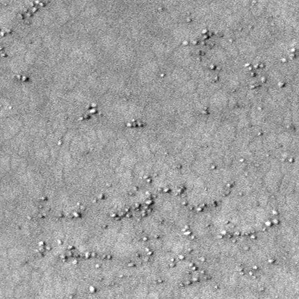
Label: frost